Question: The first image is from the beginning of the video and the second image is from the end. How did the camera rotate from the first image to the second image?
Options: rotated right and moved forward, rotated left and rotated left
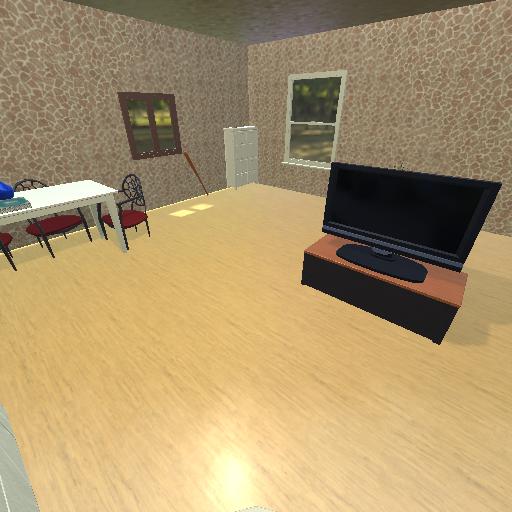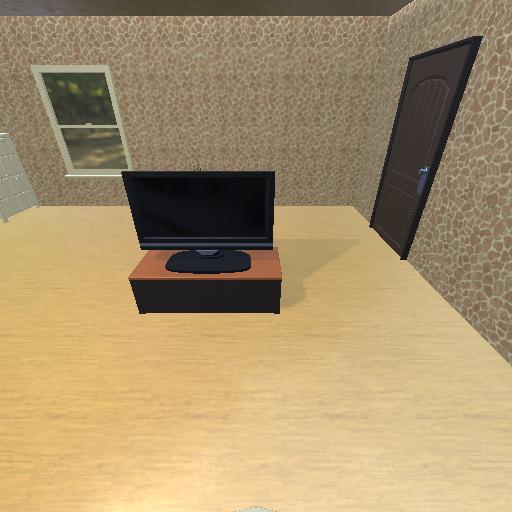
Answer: rotated right and moved forward